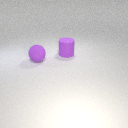
large purple rubber sphere to the left of large purple rubber cylinder